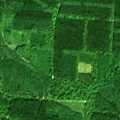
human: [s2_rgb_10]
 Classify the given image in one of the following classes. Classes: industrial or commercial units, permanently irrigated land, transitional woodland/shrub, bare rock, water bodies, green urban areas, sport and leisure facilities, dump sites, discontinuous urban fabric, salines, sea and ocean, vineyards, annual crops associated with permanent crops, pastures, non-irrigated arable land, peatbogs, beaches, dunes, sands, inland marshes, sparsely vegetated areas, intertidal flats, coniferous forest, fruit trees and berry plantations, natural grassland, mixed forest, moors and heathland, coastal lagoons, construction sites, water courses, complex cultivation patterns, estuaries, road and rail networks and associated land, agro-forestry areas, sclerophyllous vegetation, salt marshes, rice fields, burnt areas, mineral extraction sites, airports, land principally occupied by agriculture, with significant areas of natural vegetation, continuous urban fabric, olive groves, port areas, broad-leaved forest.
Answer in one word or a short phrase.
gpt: coniferous forest, mixed forest